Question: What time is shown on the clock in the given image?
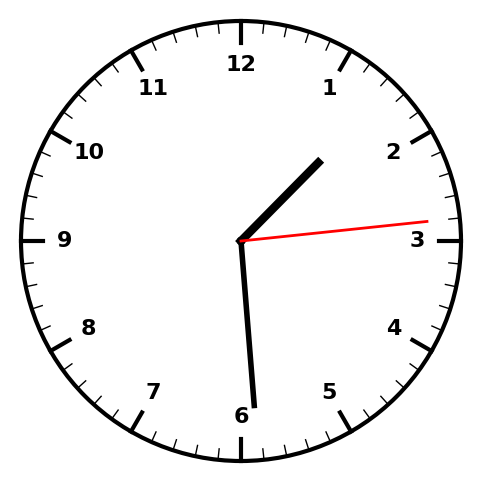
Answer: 01:29:14